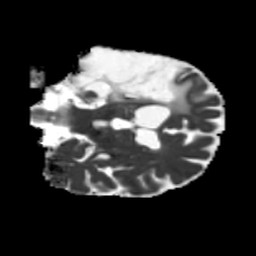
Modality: MD
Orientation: coronal
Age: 51
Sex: male
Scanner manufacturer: siemens
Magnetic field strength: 3 T
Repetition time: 5.25 s
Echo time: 0.08 s